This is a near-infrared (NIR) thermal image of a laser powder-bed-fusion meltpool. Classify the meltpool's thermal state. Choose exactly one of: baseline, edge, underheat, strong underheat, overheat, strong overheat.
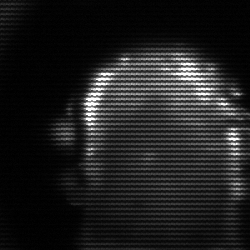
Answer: baseline